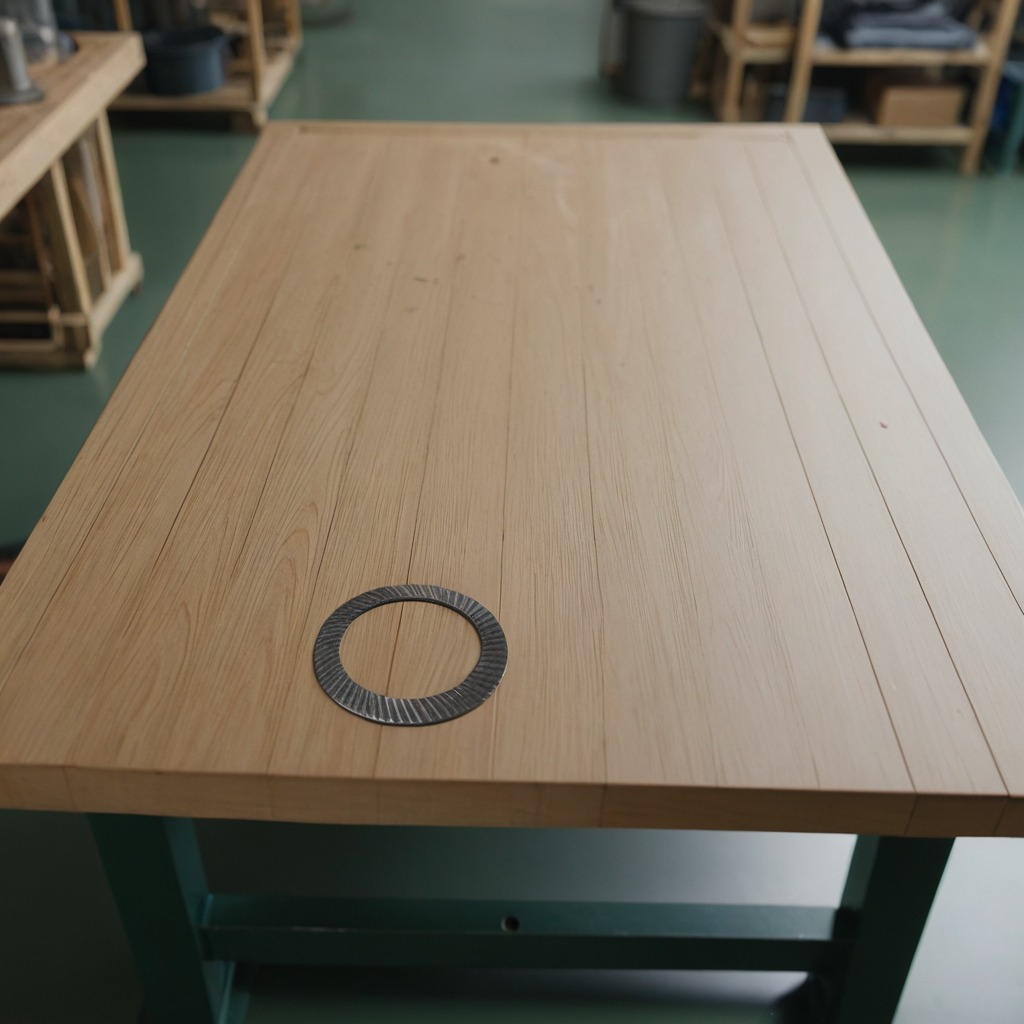
A flat metal washer lying on a workbench inside a coastal fishing gear workshop